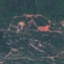
Land use / land cover: HerbaceousVegetation